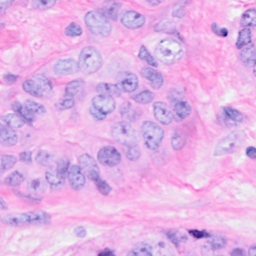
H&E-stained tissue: Breast